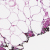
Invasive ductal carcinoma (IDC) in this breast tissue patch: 0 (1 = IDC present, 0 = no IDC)